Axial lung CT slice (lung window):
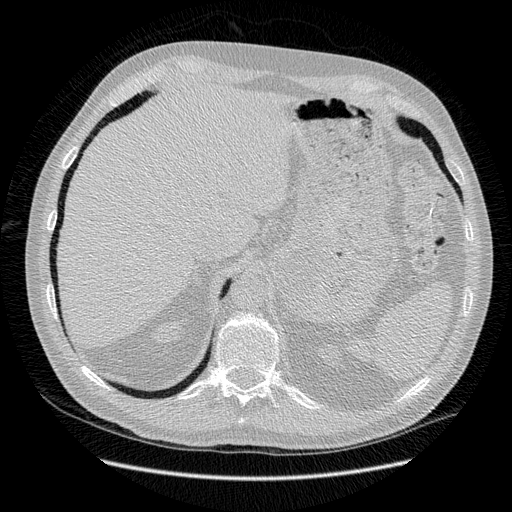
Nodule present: no